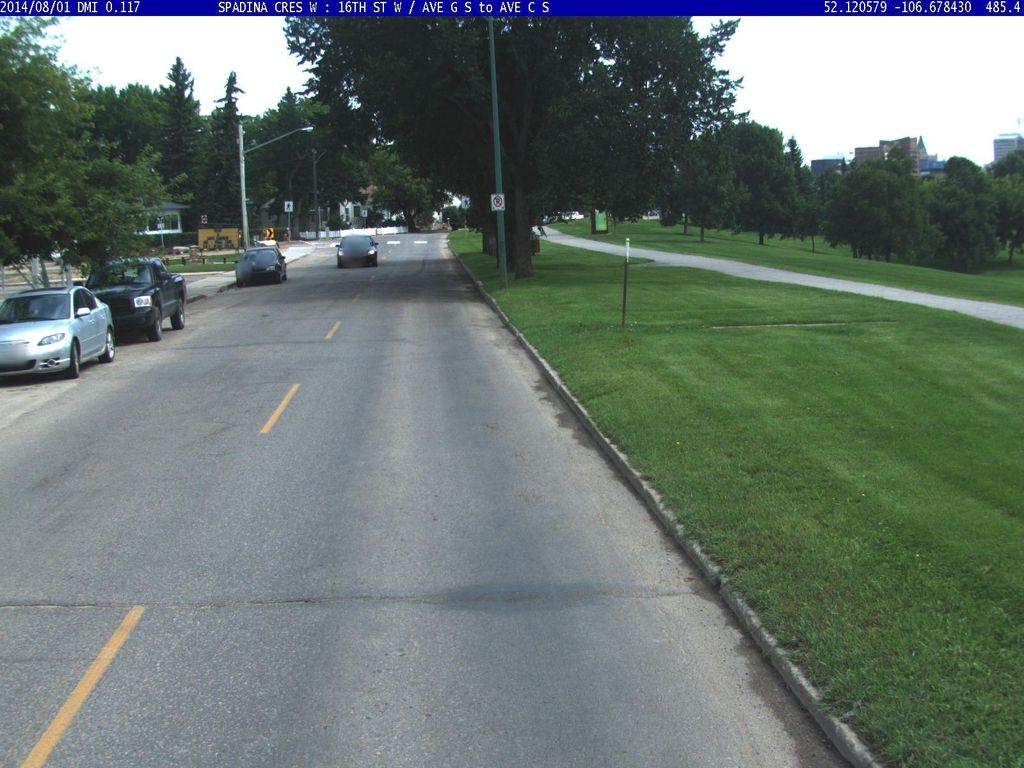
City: saskatoon